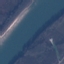
Land use / land cover class: River